Field crop: maize
Growth stage: 2
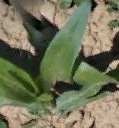
Species: maize